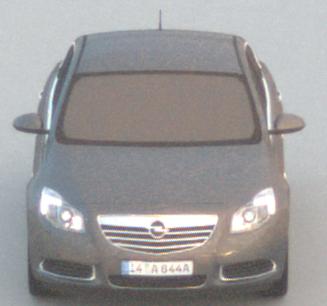
Make: Opel
Model: Insignia 1.6
Detailed model: Insignia (A) Notch Back
Model produced from: 2008/11
Model produced until: 2008/12
Doors: 4
Color: gray
Road condition: dry road
Daytime: sunrise or sunset
Contrast: low contrast